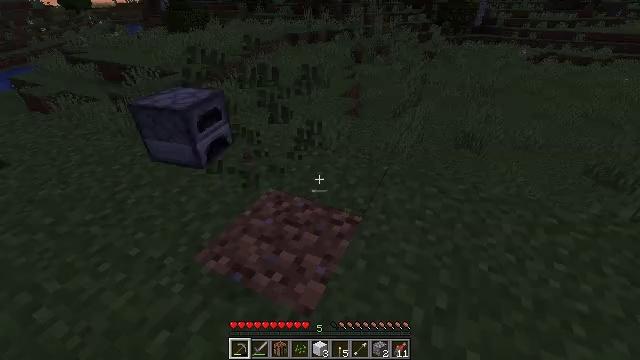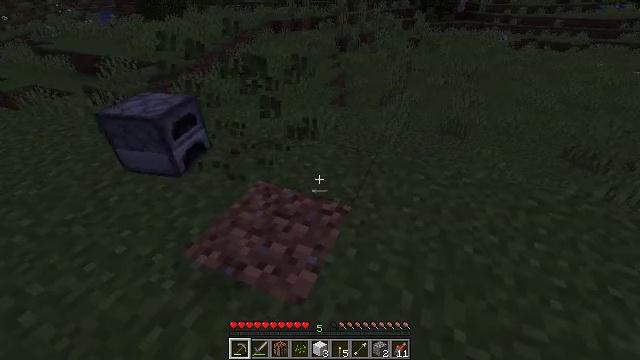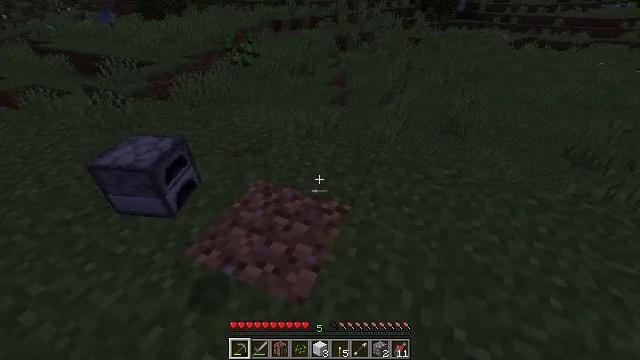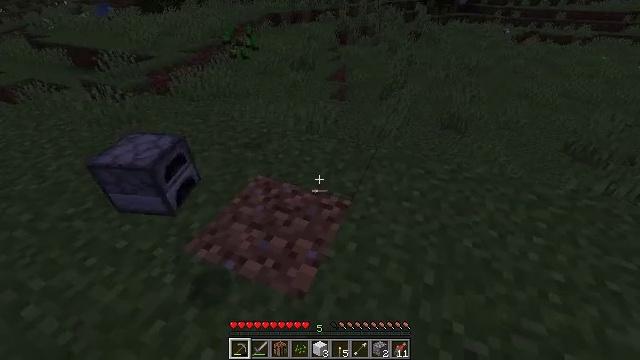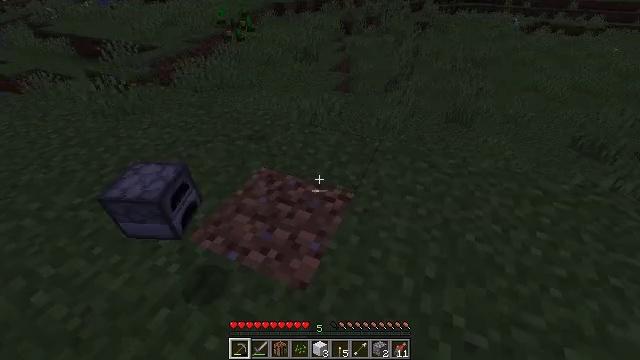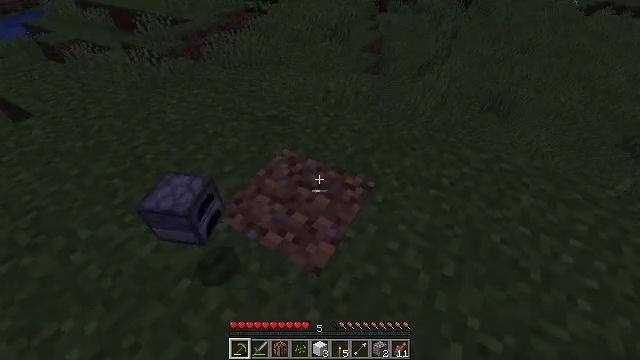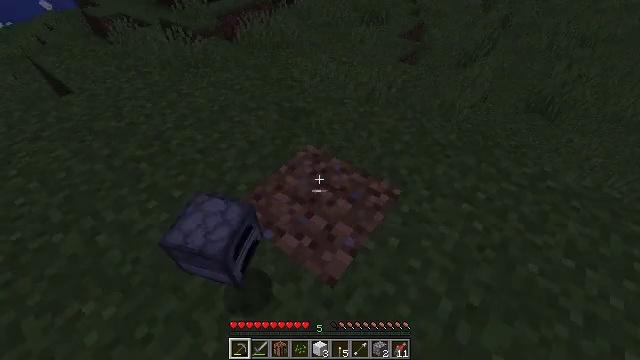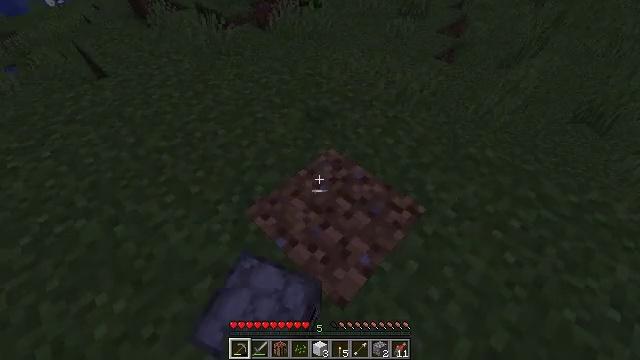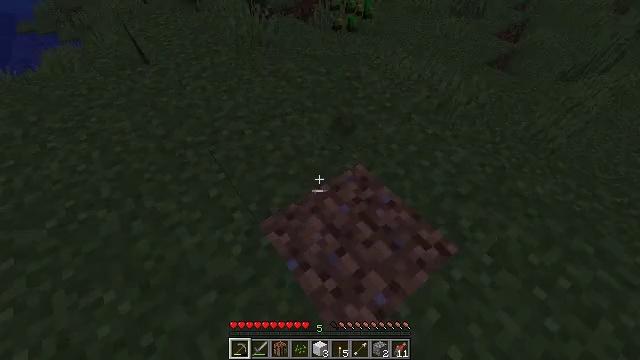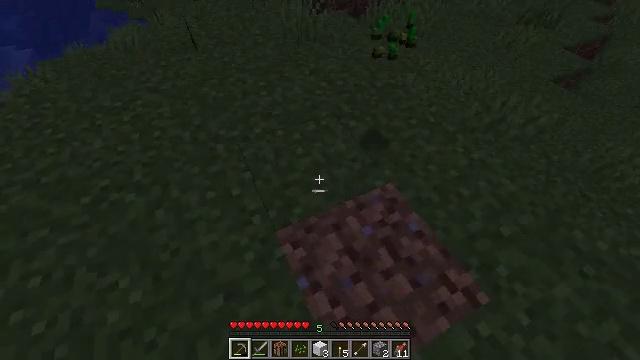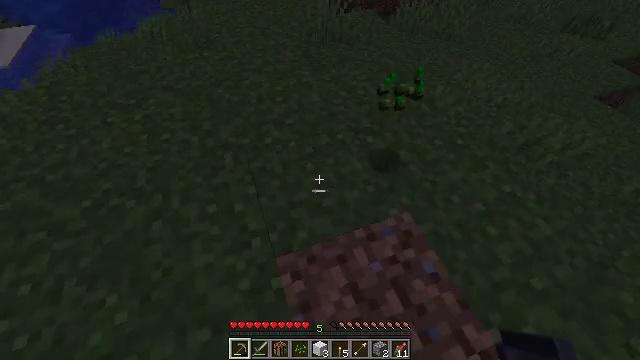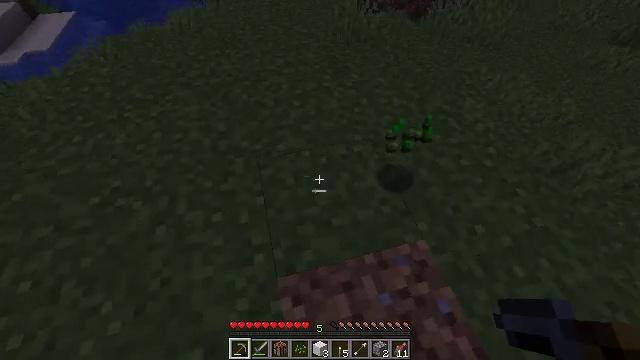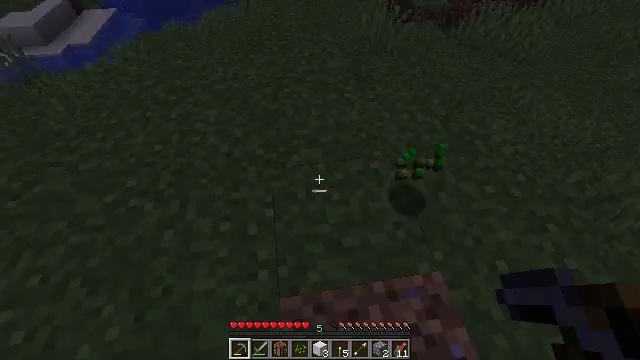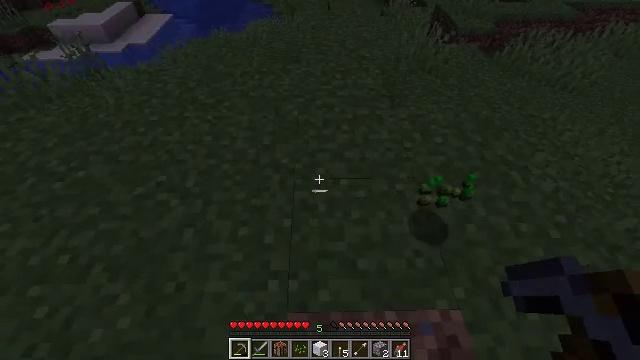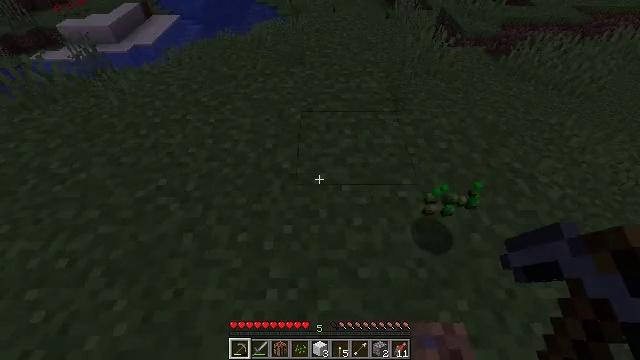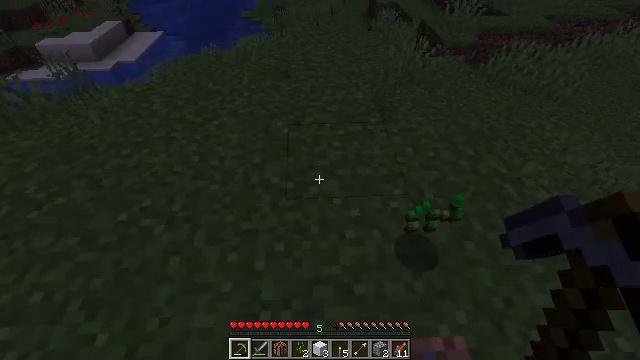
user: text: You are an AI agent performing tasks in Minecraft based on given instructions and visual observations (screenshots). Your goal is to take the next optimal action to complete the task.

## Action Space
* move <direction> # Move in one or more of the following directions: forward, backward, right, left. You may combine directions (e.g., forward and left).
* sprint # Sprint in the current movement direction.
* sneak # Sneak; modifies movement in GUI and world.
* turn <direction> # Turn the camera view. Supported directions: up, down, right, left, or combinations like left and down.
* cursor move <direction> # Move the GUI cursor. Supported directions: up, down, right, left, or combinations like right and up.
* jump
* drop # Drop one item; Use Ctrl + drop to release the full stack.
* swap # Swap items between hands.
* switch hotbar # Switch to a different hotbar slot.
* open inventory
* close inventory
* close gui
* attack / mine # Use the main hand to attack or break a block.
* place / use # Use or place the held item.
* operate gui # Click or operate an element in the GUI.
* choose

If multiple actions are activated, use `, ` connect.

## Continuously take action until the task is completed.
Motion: motion action
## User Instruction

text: Hunt fish.
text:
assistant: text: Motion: turn right and down
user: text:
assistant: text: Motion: no_op
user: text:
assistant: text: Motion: turn down
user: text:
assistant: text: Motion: turn down
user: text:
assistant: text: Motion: move forward, turn left and down
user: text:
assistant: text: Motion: move forward, turn left and down
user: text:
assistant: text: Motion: move forward, turn left and down
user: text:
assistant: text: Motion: move forward, turn left and down
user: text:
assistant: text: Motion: move forward, turn left and down
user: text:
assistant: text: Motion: move forward, turn left
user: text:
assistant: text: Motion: move forward, turn left
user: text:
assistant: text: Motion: turn left
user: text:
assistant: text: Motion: turn left and up
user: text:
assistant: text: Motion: turn left
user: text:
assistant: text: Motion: turn right and up
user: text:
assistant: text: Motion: turn right and up
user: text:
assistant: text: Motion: move forward, turn right
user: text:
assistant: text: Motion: move forward, turn right
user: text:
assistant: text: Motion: move forward, turn left
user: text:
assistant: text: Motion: move forward, turn left and up
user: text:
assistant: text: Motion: move forward, sprint, turn left and up
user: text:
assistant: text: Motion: move forward, sprint, turn left and up
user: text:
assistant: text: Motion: move forward, sprint, turn left and up
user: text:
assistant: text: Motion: move forward, sprint, turn left
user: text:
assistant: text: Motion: move forward, sprint
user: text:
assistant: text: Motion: move forward, sprint
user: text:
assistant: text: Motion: move forward, sprint
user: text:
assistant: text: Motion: move forward, sprint, turn left
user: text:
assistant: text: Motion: move forward, sprint
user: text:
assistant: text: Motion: move forward, sprint